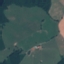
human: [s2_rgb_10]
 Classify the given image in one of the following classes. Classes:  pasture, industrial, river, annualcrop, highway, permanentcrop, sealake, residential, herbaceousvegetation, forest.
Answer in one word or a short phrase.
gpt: Pasture